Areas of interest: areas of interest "Academy Garden Fashion Street"
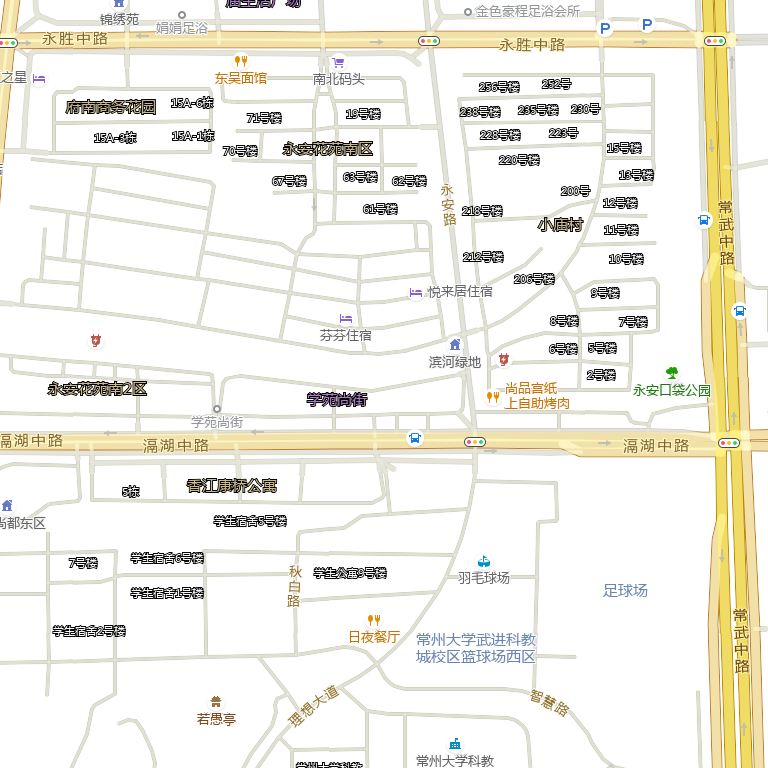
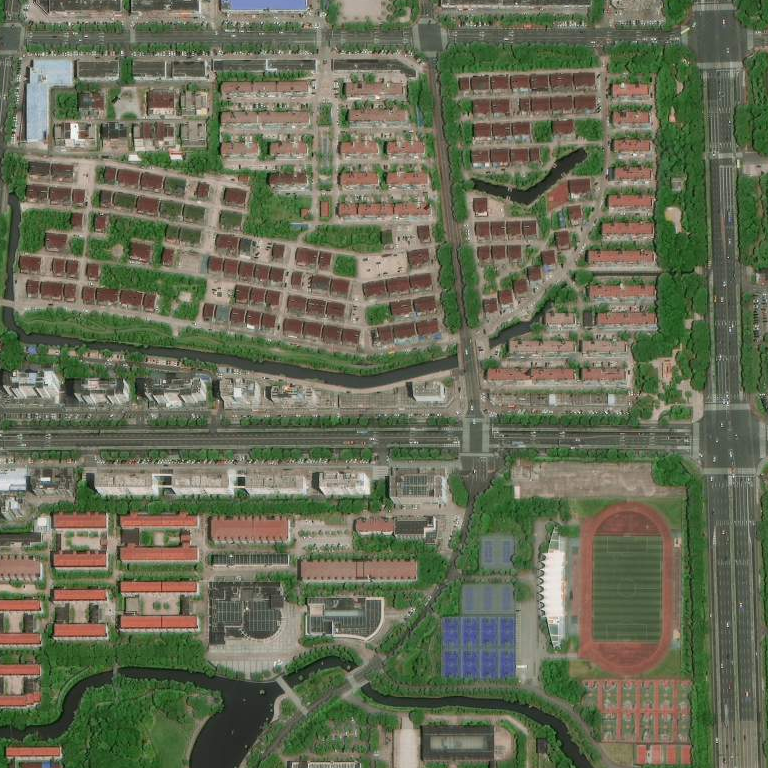